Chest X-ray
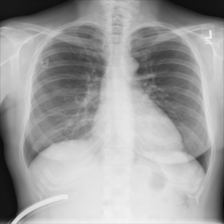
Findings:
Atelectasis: negative
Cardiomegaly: negative
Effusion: negative
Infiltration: negative
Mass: negative
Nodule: negative
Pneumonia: negative
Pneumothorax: negative
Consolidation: negative
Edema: negative
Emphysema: negative
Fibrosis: negative
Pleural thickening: negative
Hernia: negative